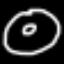
Label: donut